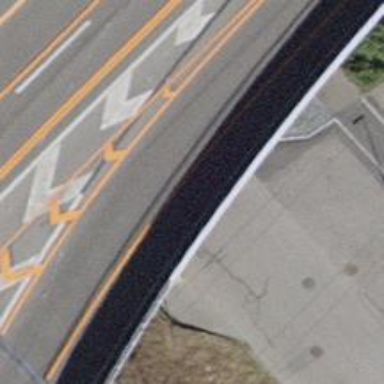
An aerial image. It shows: Bridge with asphalt surface. It is part of motorway link.